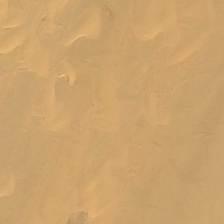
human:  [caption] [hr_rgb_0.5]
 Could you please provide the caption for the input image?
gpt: several ripples are in a piece of yellow desert .

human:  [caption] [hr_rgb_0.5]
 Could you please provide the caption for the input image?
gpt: several ripples are in a piece of yellow desert .

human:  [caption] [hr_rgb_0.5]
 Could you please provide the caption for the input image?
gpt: several ripples are in a piece of yellow desert .

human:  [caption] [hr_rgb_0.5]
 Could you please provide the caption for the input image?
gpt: several ripples are in a piece of yellow desert .

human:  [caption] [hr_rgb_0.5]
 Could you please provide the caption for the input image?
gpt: several ripples are in a piece of yellow desert .